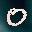
Label: 0